RGB frame:
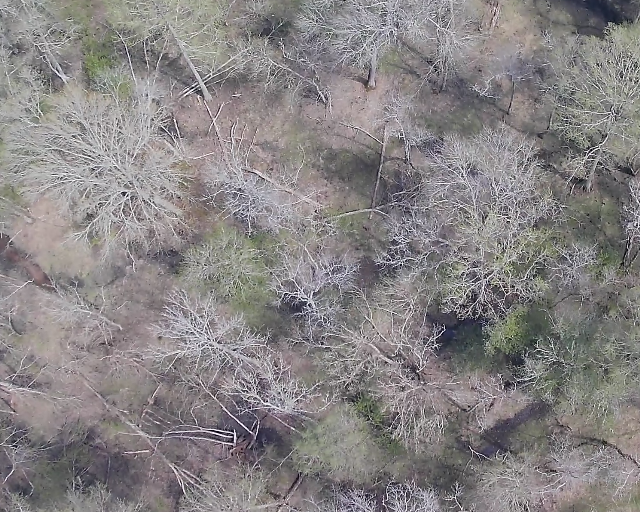
Thermal frame:
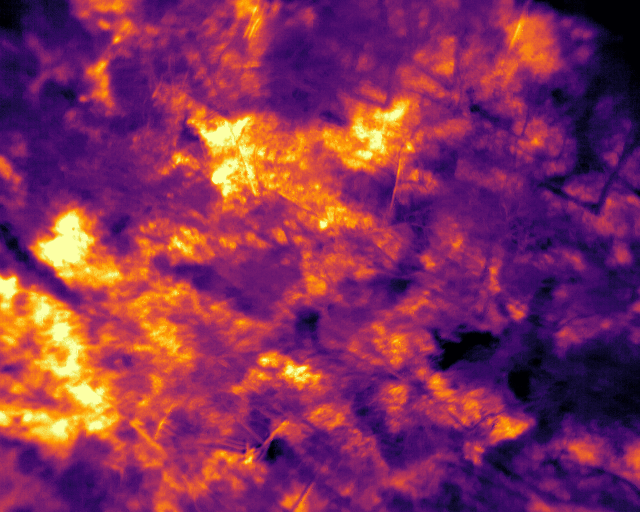
Captured: 2026-02-26 03:44:07
Pixels at or above 80 °C: 0 (fraction of frame: 0)